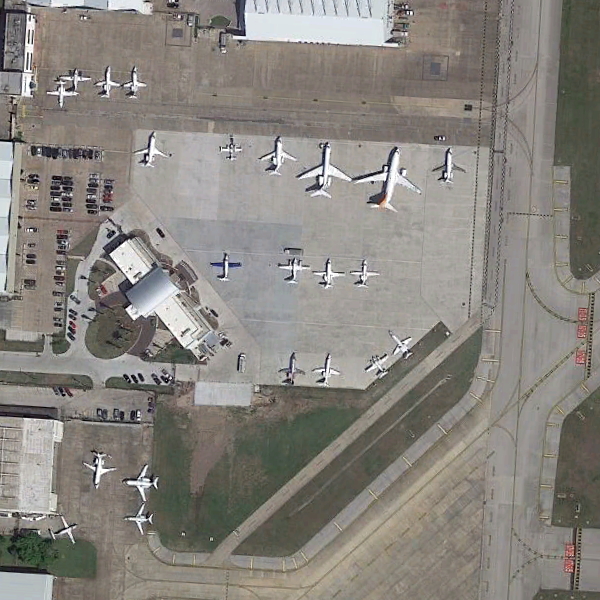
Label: Airport